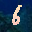
Label: 6